Field crop: maize
Growth stage: 2
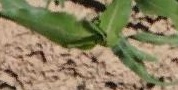
Species: maize